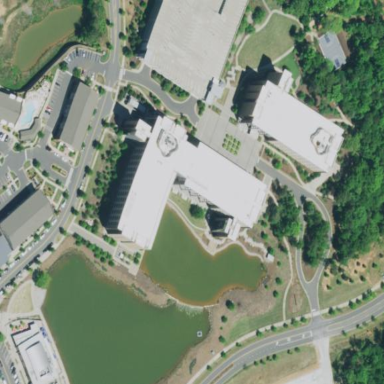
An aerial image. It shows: Commercial building.